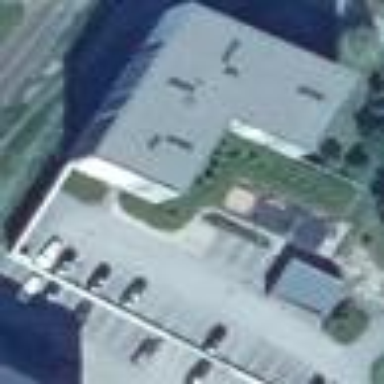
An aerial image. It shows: Flat-roofed parking building.